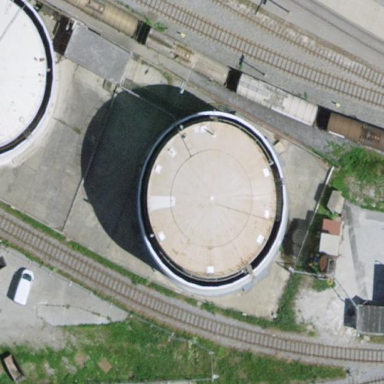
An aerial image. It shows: Industrial building with storage tank.